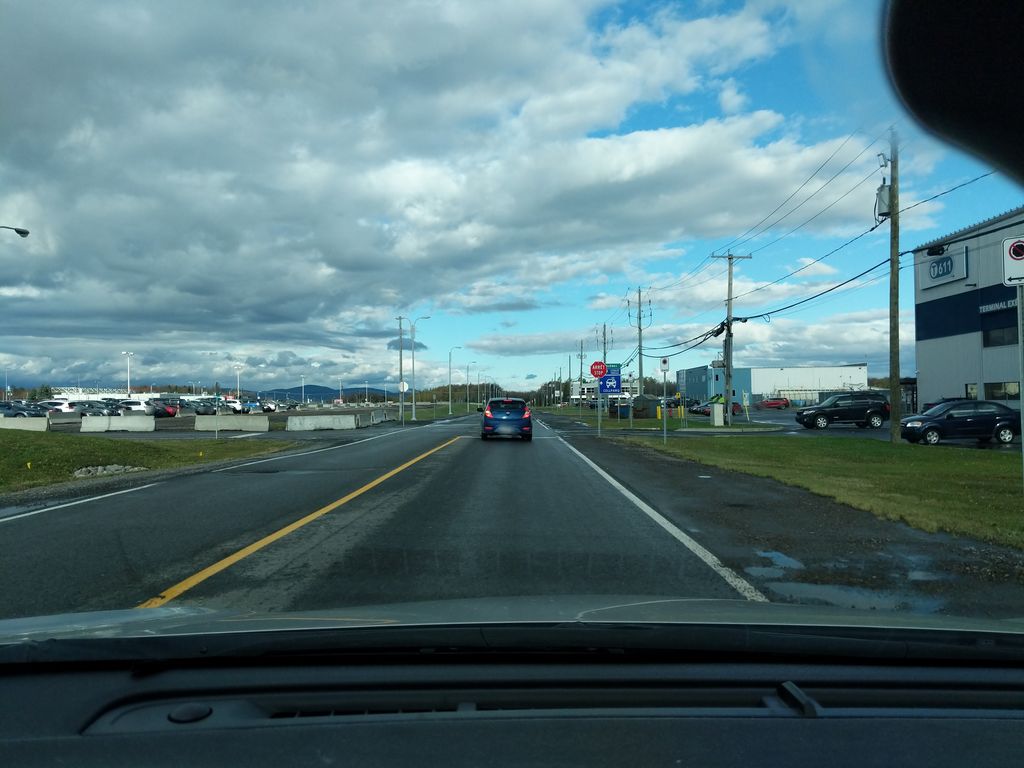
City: quebec_city